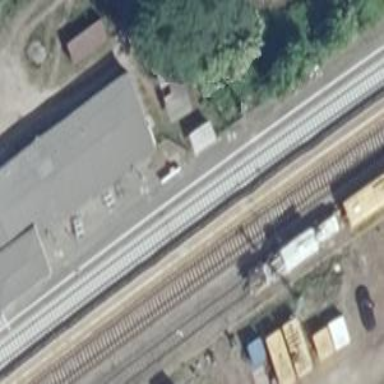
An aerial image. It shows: Stop position for public transport at railway stop.